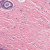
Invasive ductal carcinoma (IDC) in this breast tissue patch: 0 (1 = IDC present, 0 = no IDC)